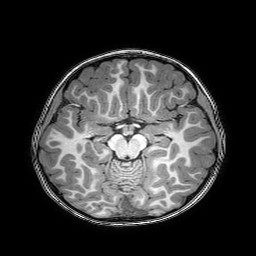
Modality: T1w
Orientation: coronal
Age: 7
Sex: female
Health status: healthy